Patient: sex M, age 67
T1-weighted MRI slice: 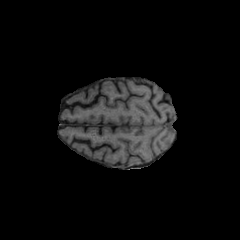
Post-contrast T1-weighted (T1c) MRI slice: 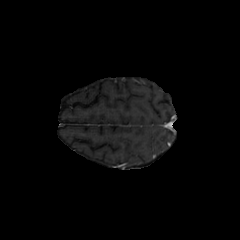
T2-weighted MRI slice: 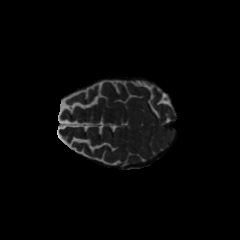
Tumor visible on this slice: no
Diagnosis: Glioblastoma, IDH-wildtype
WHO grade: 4